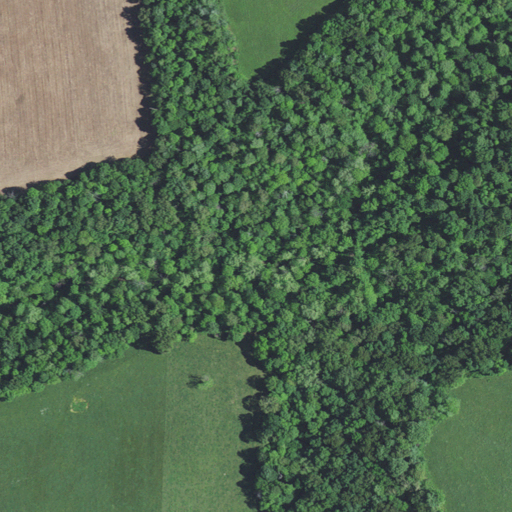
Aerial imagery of valley in Kentucky named Tabbs Hollow containing deciduous forest, cultivated crops, and pasture